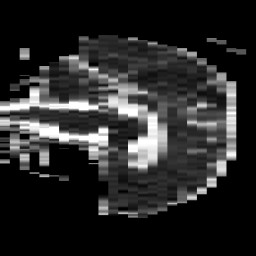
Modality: ADC
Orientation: sagittal
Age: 57
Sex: female
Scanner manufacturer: philips
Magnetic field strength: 3 T
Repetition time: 4.107 s
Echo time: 0.06134 s